Question: This symbol of a ripped paper is appearing on some of my '<a>' tags in Firefox Browser..
Here is an example:

Does anyone know what this means?
Thanks!!
: here's some code:
'''
<a href="#" onClick="jQuery('#youtube-player-container').tubeplayer('play');">
<img class="mp3button" style="background-image:url('/mp3_play.png');background-size:100% 100%;" />
</a>
'''
(the image does appear appears so it's not a problem with the img src)
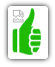
Answer: The ripped paper icon is for a broken image src. You would see it if you requested an image that didn't exists ie:
'''
<img src="notarealimage.jpg"/>
'''
In your case you have no src attribute, which is why the browser sees it as a broken image.
Given that you're using a background image on your img tag, I suggest changing the img tag to a span or div tag, or just adding the style attribute to the a tag and removing the img tag altogether, i.e:
'''
<a href="#" onClick="jQuery('#youtube-player-container').tubeplayer('play');" class="mp3button" style="background-image:url('/mp3_play.png');background-size:100% 100%;"></a>
'''